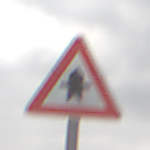
Verkehrszeichen: Vorfahrt
Umgebung: Outdoor, Nature
Tageszeit: MorningAfternoon
Wetter: Overcast
Licht: Natural
Jahreszeit: NotSpecified
Kontrast: LowContrast